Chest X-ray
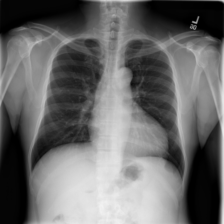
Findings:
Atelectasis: negative
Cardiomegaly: positive
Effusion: positive
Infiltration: negative
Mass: negative
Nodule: negative
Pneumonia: negative
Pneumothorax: negative
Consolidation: negative
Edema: negative
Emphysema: negative
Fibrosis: negative
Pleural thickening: negative
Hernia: negative